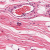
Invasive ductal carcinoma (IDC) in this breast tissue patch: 0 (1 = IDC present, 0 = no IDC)